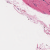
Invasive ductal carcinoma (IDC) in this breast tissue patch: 0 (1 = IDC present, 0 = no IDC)